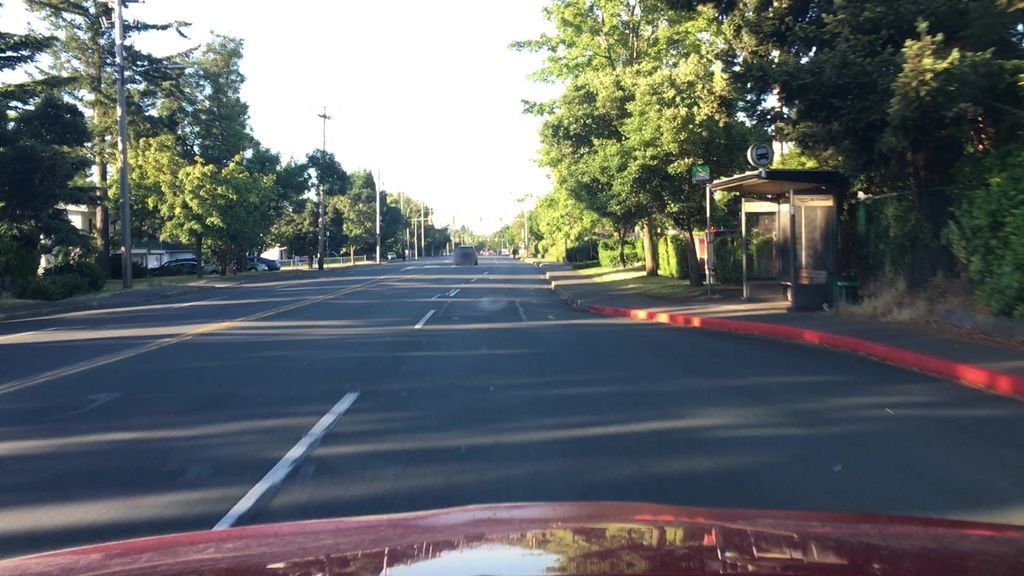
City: victoria